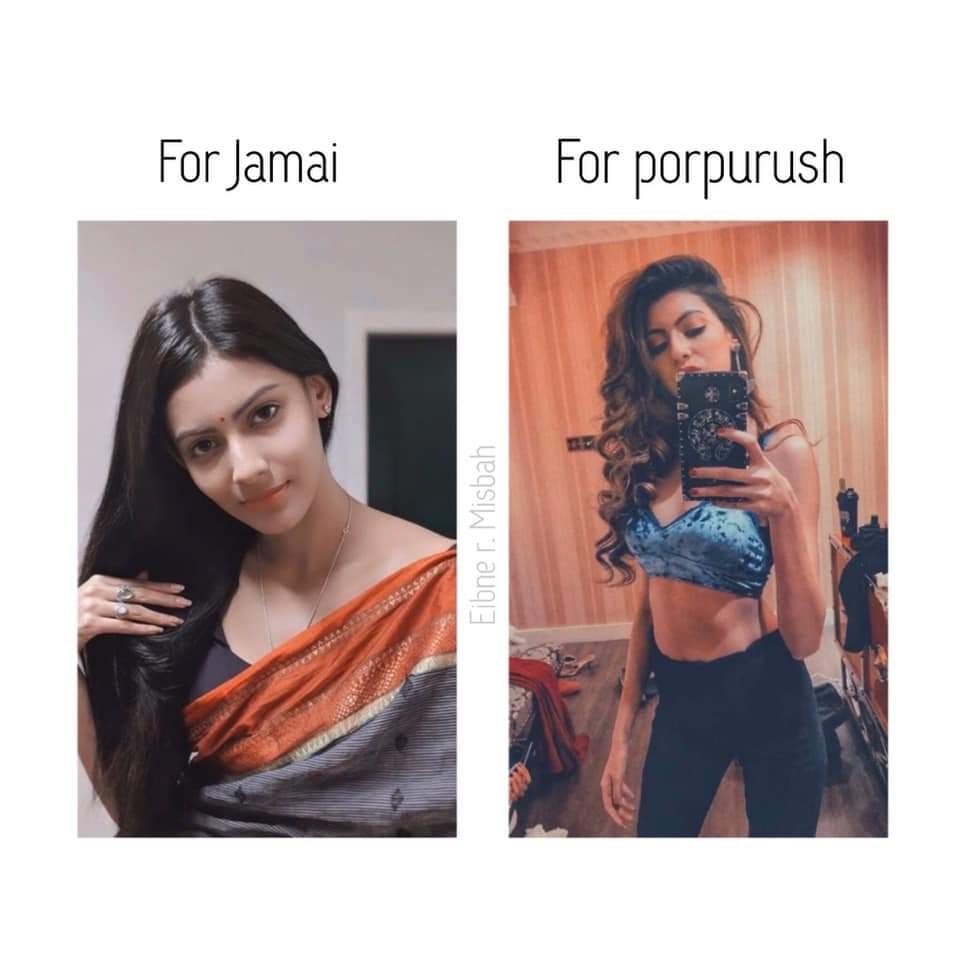
Caption: For jamai    For porpurush
Label: hate